Question: i was using jquery tabSlideOut plugin for our site and it was working fine. here are some url from where u can see it is working fine
<URL>
<URL>
but when u go to this page <URL> then u notice UI clutter.
here is the screen shot
so please see my page and tell me where i made the mistake which causes this problem. please guide me what i need to modify. thanks
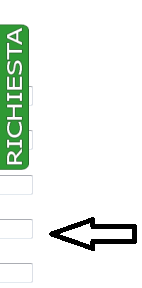
Answer: In the registration page, your input fields are longer than in the rest of the site. According to the element inspector there's a line of CSS in register.aspx: 'input[type=text], input[type=password] {width: 300px;}'. This rule is general and affects ALL input fields on the page, both the ones in the registration form and the ones in the slide out tab.
Options are:
1. Remove that rule. The tab will look ok, but the input fields in the registration form will not look aligned.
2. Use a more specific CSS rule to affect only the input fields in the registration form: #Register input[type=text] {width: 300px;}
As a side note, I'd suggest avoiding inline and in-file CSS, it makes everything messy.